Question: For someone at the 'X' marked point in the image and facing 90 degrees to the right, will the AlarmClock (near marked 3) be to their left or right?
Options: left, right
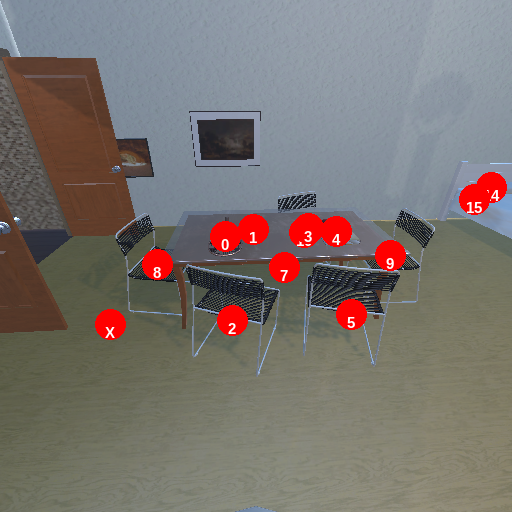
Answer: left